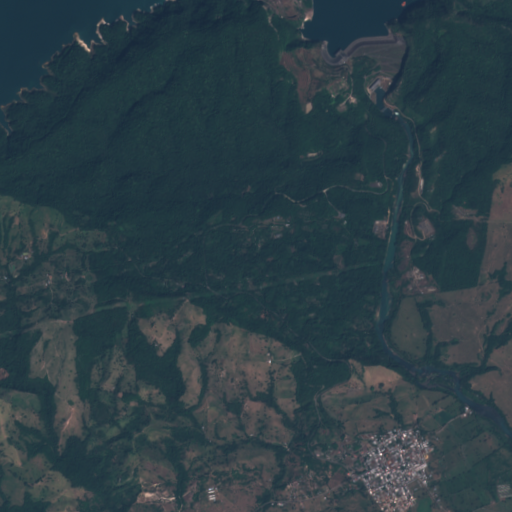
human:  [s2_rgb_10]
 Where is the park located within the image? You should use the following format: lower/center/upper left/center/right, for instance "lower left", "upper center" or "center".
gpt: The park is located in the lower right of the image.
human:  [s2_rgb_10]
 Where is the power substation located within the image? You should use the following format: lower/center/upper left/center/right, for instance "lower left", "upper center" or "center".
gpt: The power substation is located in the center right of the image.
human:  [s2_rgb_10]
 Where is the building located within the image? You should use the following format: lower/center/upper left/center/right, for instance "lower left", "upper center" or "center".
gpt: There is no building in the image.